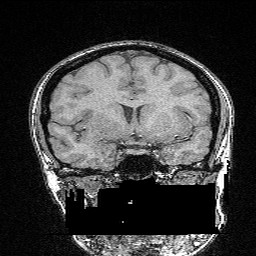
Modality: FLASH
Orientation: sagittal
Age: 25
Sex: female